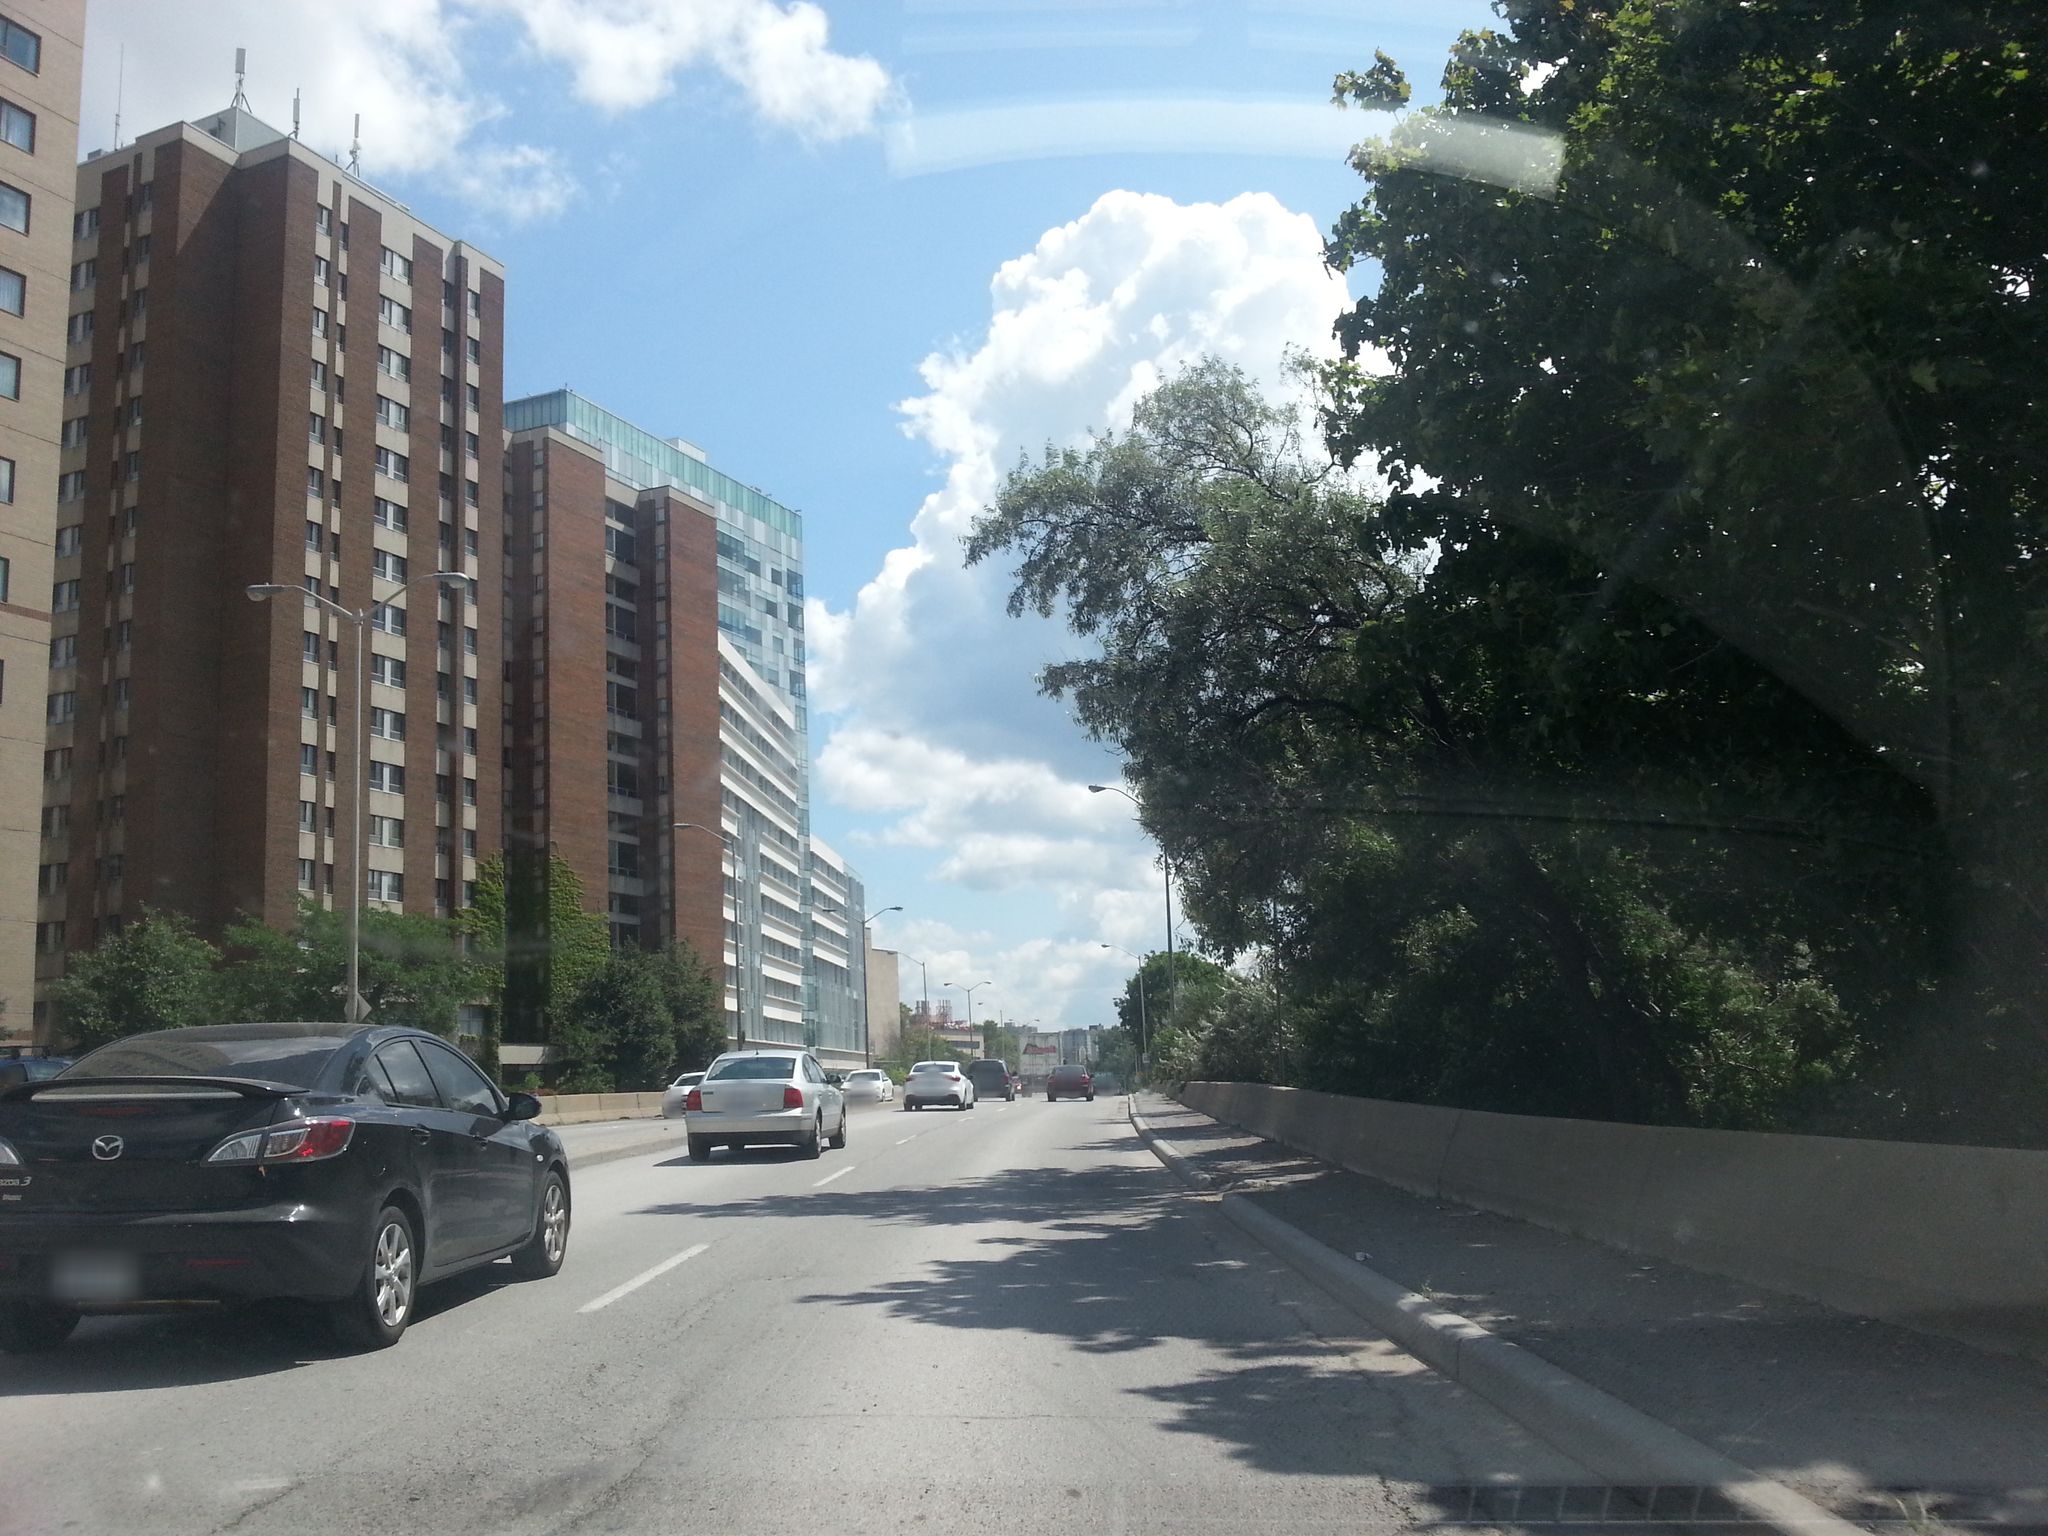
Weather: clear
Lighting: day
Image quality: good
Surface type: driving surface
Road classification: primary, motorway_link
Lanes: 2
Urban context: urban centre
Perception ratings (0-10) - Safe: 6.32, Lively: 8.95, Beautiful: 5.76, Boring: 4.37, Depressing: 5.09, Wealthy: 6.78